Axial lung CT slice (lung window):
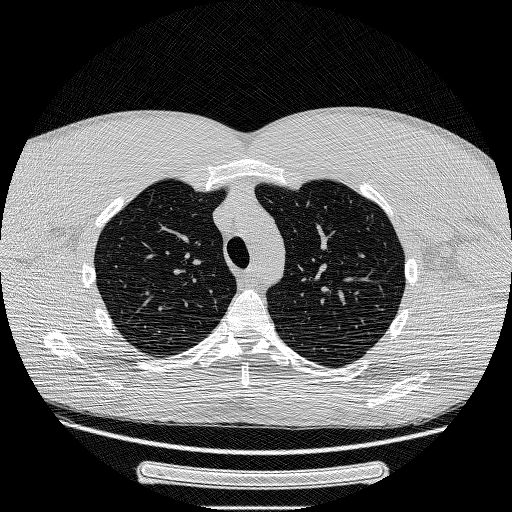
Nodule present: no